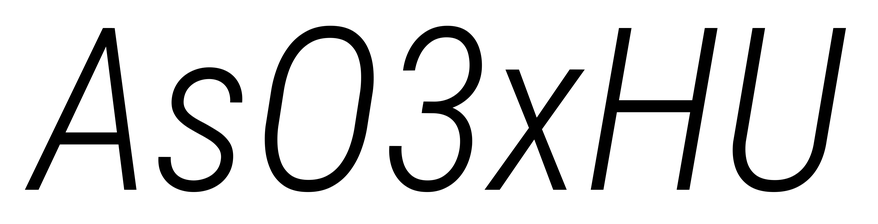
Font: Roboto-Italic_Condensed_Light_Italic